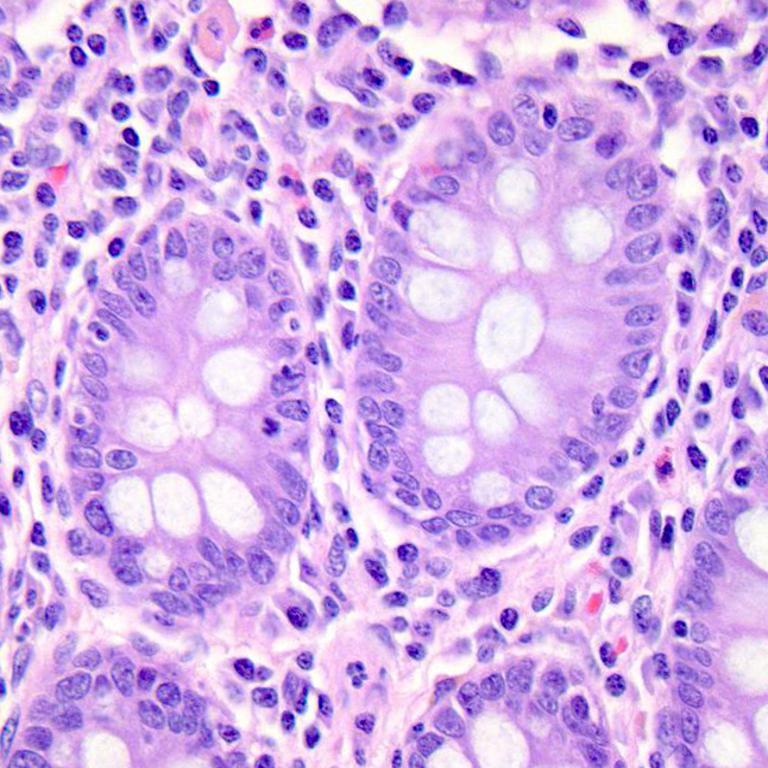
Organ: colon
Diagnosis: benign